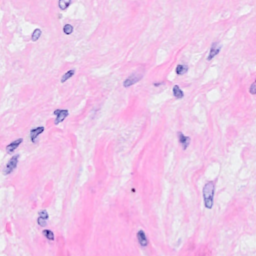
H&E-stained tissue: Breast